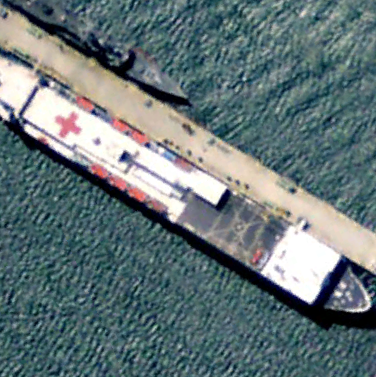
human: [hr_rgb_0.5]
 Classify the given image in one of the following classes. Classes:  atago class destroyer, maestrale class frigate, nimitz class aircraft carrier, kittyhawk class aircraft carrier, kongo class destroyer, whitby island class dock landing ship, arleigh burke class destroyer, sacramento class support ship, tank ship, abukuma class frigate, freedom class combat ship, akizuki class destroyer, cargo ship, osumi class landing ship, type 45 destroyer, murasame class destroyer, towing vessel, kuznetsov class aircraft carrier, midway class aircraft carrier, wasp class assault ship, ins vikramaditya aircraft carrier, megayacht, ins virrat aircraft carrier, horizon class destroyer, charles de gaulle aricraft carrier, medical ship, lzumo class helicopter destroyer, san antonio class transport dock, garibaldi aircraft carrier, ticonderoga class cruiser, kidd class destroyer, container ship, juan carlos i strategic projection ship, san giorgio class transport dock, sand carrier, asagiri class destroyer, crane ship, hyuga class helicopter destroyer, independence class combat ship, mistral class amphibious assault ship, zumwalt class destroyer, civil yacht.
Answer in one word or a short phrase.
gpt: Medical ship